Field crop: tomato
Growth stage: 1
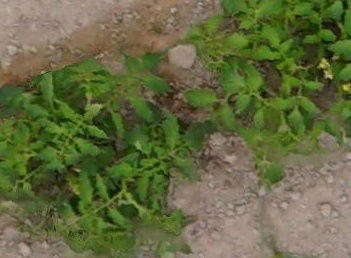
Species: tomato